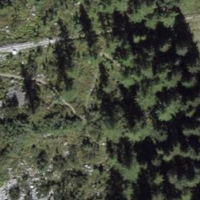
EUNIS habitat code: 31
Species observed at this site:
Phylloscopus collybita
Larix decidua
Corvus corone
Parus major
Phoenicurus ochruros
Fringilla coelebs
Carduelis carduelis
Turdus merula